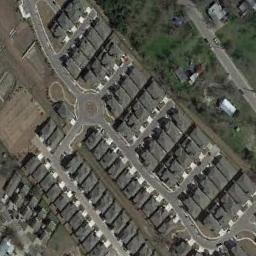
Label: mobile_home_park